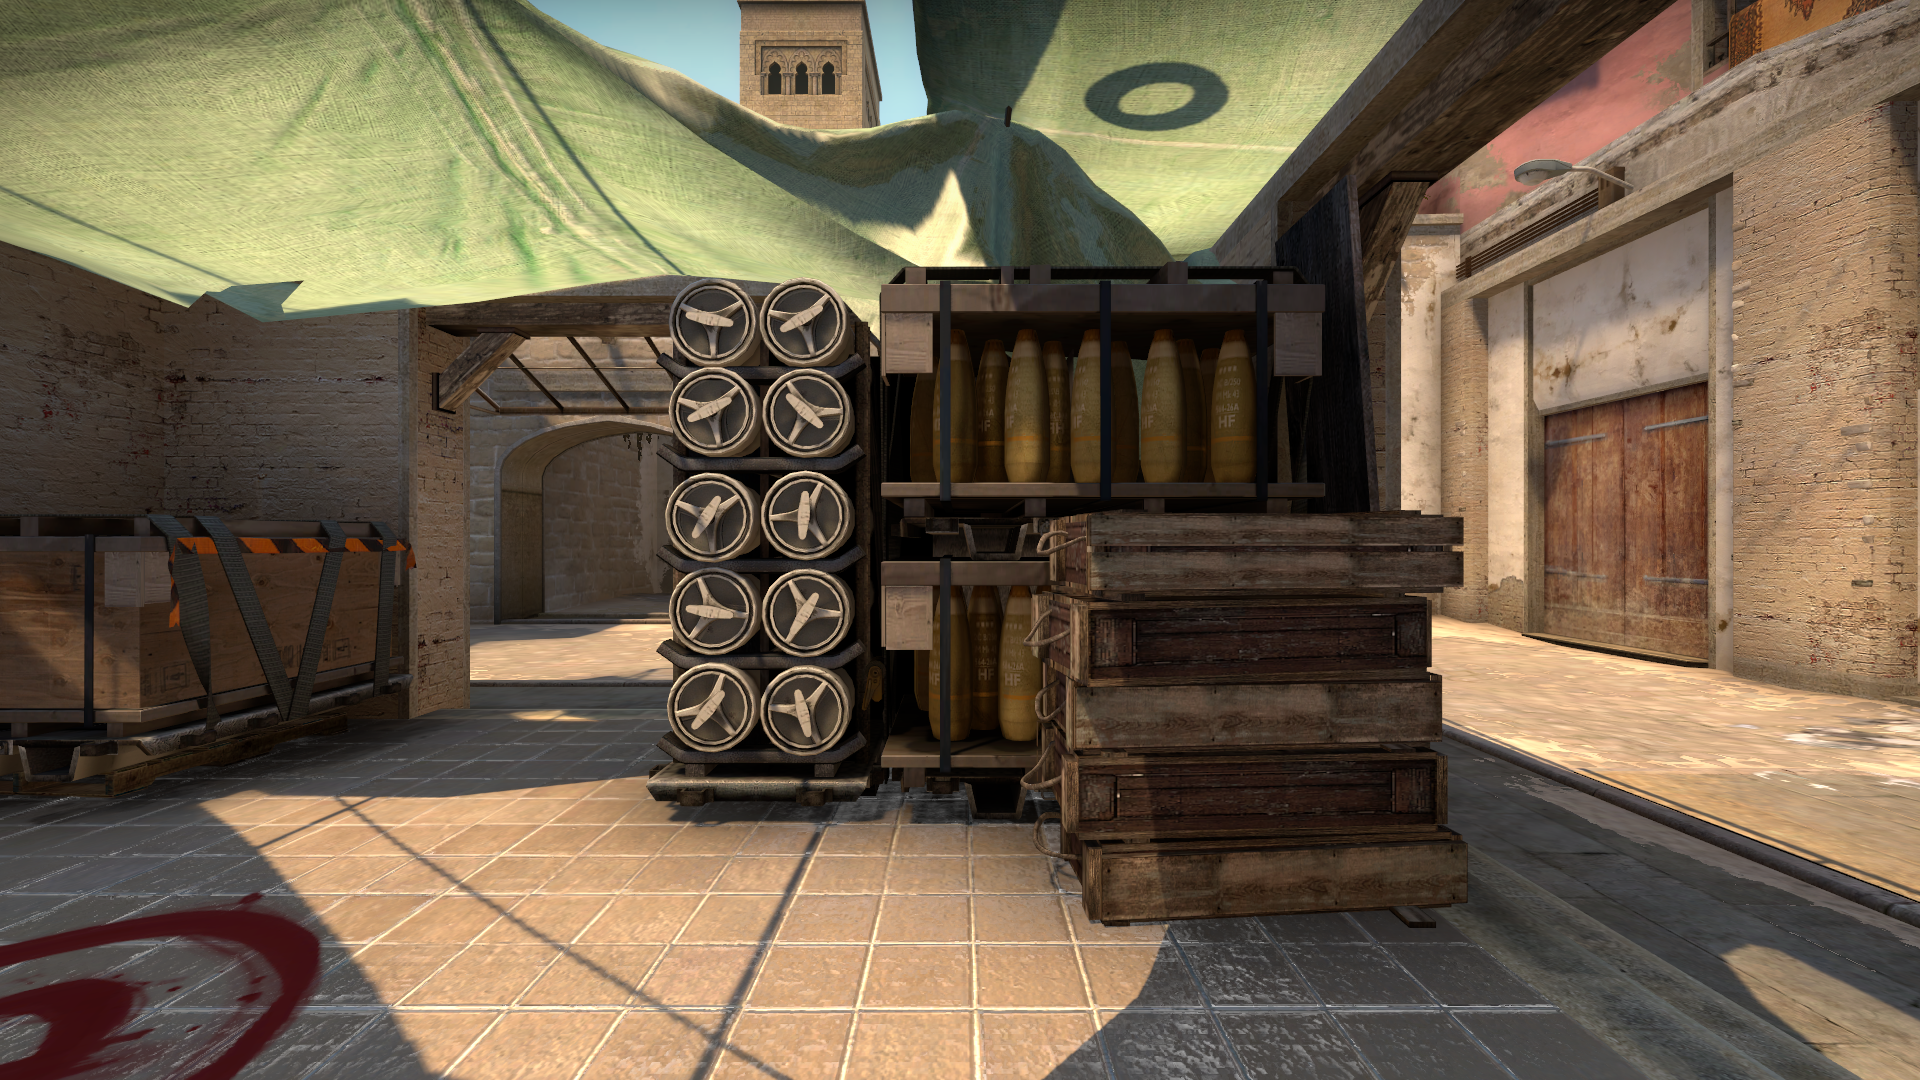
Map: de_mirage